Current action and preconditions to check: trajectory_clear

Your task: For each precondition in the list above, predict whether it will hold at this action.

Consider the current scene as observed from the mobile robot's camera, and analyze the predicted future states of all dynamic agents (e.g., people, animals, vehicles, or any moving entities) within the NEXT SECOND.

IMPORTANT: Only answer "very likely" if you are absolutely certain—based on strong, clear evidence—that a dynamic agent will violate the precondition in the predicted future state. Do NOT answer "very likely" for unlikely, ambiguous, or low-probability risks.

Ask yourself for each precondition: Is there a high probability, with clear and convincing evidence, that the predicted future states of any dynamic agent will interfere with the predicted future state of the currently executing action within the NEXT SECOND, causing that precondition to fail?

Assess the risk level based on these predictions. Use "likely" or "very likely" if motions create a clear risk of interference.

Use "neutral" or "improbable" if agents are nearby but their predicted paths are clearly diverging or non-conflicting.

Failure Risk Categories: "very improbable", "improbable", "neutral", "likely", "very likely"

Answer Format: Output ONLY the probability_of_failure value from these categories: "very improbable", "improbable", "neutral", "likely", "very likely"

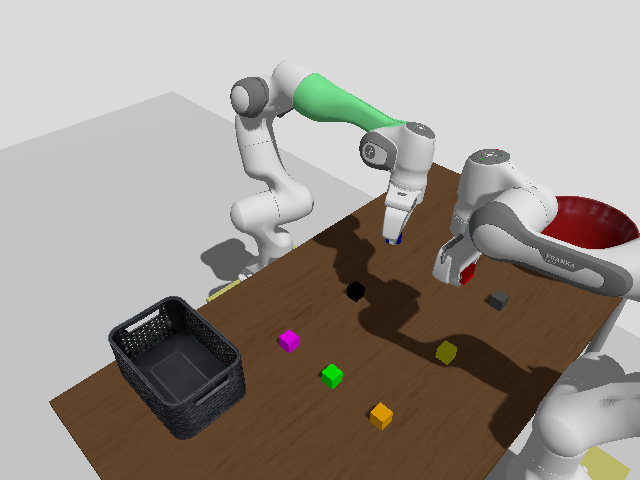

Answer: improbable